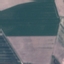
Land use / land cover class: AnnualCrop